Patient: sex M, age 61
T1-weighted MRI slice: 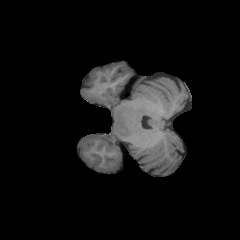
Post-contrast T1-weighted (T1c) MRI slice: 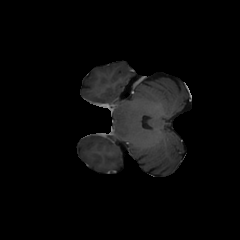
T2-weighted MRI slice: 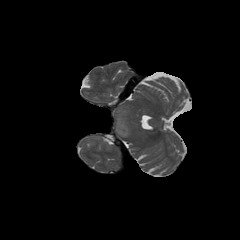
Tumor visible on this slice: yes
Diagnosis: Astrocytoma, IDH-wildtype
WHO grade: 3